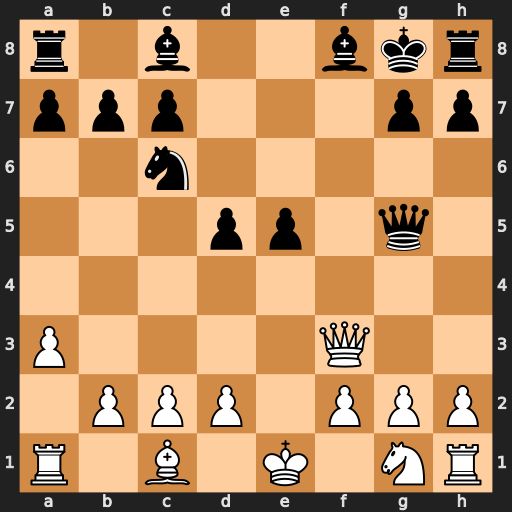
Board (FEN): r1b2bkr/ppp3pp/2n5/3pp1q1/8/P4Q2/1PPP1PPP/R1B1K1NR
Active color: w
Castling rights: KQ
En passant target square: -
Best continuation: Qxd5+ Be6 Qxe6#